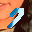
Label: 7